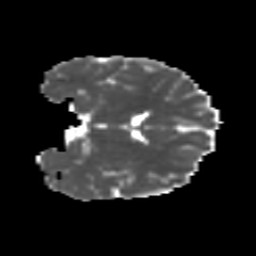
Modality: MD
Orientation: coronal
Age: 14
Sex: male
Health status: ill
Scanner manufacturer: ge
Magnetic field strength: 3 T
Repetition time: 6.795 s
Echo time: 0.0797 s